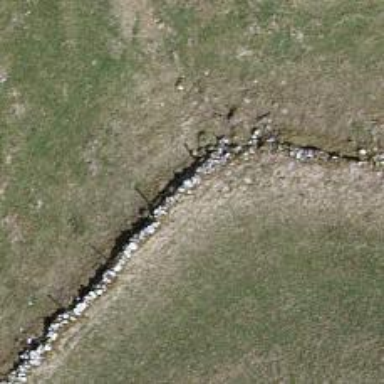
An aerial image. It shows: Wall made of dry stone.